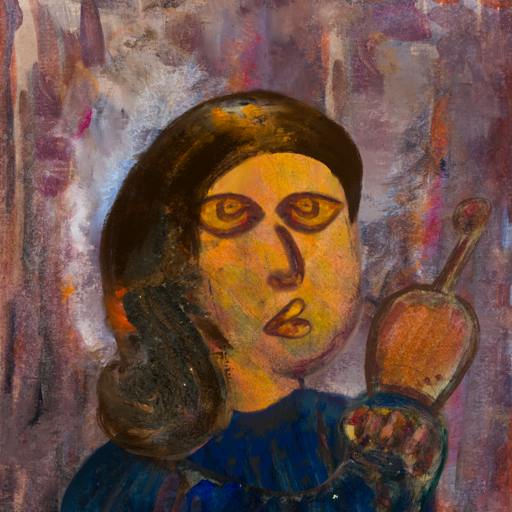
Background: Hypocrite, Head And Neck Side: Gypsy_Mother, Face Side: Comrade, Bust: Pipe, Hair Side: Gypsy_Queen, Head Accessory: Blank, Second Necklace: Blank, Necklace: Blank, Baby: Blank